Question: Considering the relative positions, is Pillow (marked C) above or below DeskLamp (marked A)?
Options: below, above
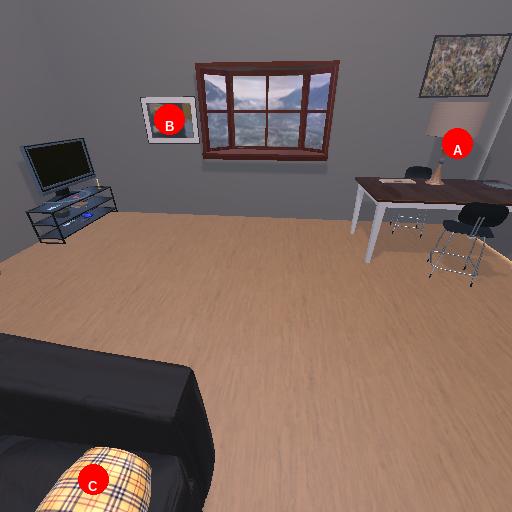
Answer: below